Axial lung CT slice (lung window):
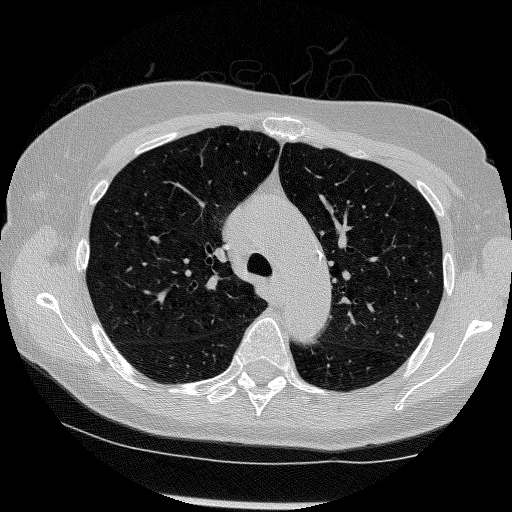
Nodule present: no